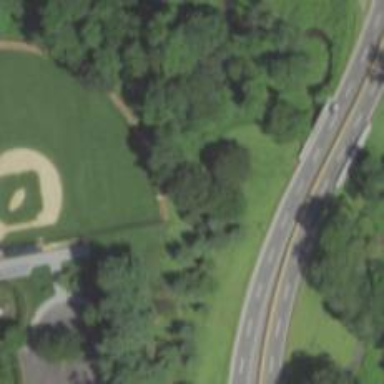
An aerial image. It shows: Baseball pitch for leisure land.